Question: I have included the UserAccounts (Semantic UI) package with the meteor app.
On inserting the routes and the {{> atForm}}, this is how my front page looks.

Which is very different from the examples shown here: <URL>
- -
But nothing works. Formatting is still the one in the picture.
Can someone please help or provide advice?
Let me know which codes you need to review, I'll post them on request as soon as Im able to.
Thank you!
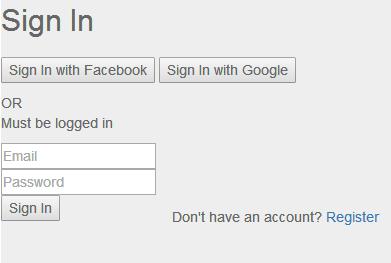
Answer: The package 'useraccounts:semantic-ui' does not add any style sheets to your app: please see the <URL> section in the docs.
At the moment there are official packages to add SUI style sheets:
- <URL>